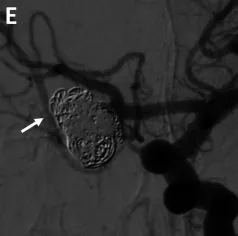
Patient #8. An A3-A3 bypass was performed, followed by repeat aneurysm embolization with Acomm sacrifice [(E,F) post-treatment angiogram demonstrating no residual aneurysm and filling of the right ACA through the bypass (highlighted by arrows).
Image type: radiology (ct)